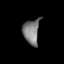
Tissue: lung
Cell type: Endothelial cells
Senescence score: 0.5779
Nuclear area (px): 401
Mean DAPI intensity: 122.796